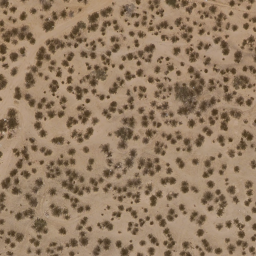
Label: chaparral